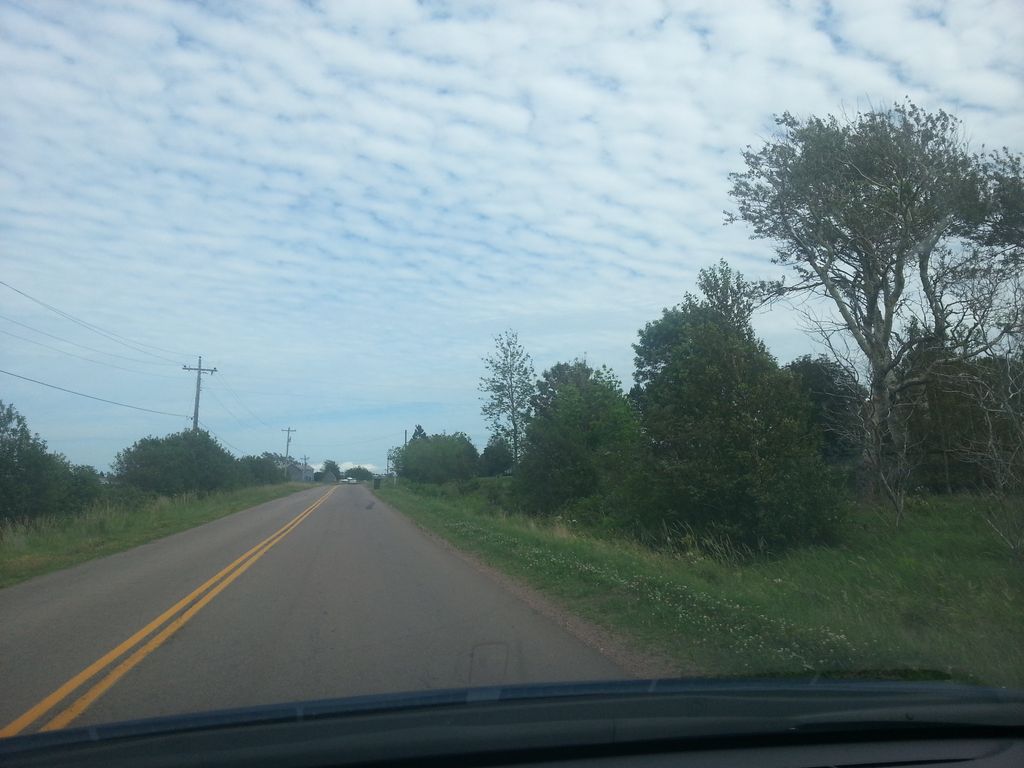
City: charlottetown